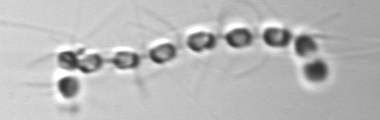
Label: Chaetoceros